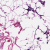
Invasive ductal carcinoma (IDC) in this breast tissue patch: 0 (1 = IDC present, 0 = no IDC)